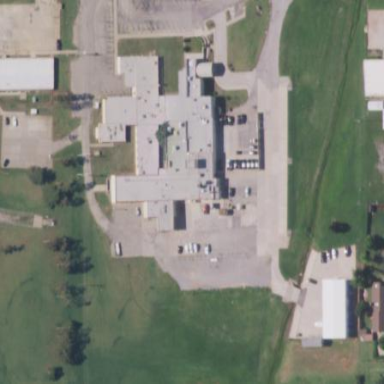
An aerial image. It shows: Healthcare facility identified as hospital.